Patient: sex F, age 27
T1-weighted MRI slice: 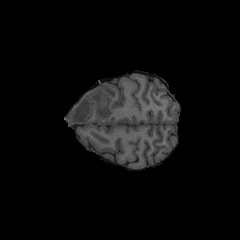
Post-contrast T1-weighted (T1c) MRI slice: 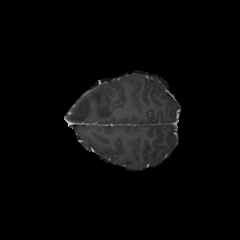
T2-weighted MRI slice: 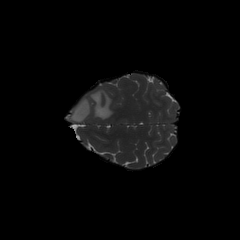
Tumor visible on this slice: yes
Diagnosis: Astrocytoma, IDH-mutant
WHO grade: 4